Question: I'm write this code for run the sql server script with c#:
'''
string sqlConnectionString = "Data Source=.;Initial Catalog=SERVERRAREPORT;Integrated Security=True";
//string sqlConnectionString = "Data Source=(local);Initial Catalog=AdventureWorks;Integrated Security=True";
FileInfo file = new FileInfo("d:\behzadBULK.sql");
string script = file.OpenText().ReadToEnd();
SqlConnection conn = new SqlConnection(sqlConnectionString);
Microsoft.SqlServer.Server server = new Microsoft.SqlServer.Server(new ServerConnection(conn));
server.ConnectionContext.ExecuteNonQuery(script);
'''
and into the 'behzadBULK.sql' i write this code:
'''
BULK INSERT TEMPO
FROM 'd:.csv'
WITH(
FIELDTERMINATOR = ',',
ROWTERMINATOR = '
',
CODEPAGE = '1256'
);
'''
into the Bulk insert ,From parameter set off the file name,that parameter is static,but i want in c# application browse file with browser and select file and set file name to bulk insert from parameter.
my plan is this:

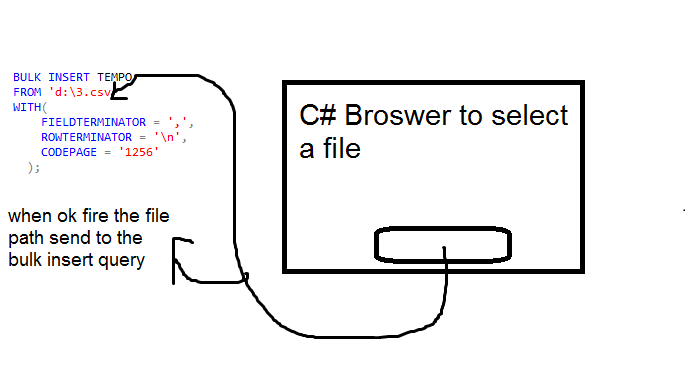
Answer: This is the structure of a bulk insert :
'''
BULK INSERT
[ database_name. [ schema_name ] . | schema_name. ] [ table_name | view_name ]
FROM 'data_file'
[ WITH ...
'''
Because the filename must be static you can do the following:
'''
DECLARE @sql NVARCHAR(4000) = 'BULK INSERT TEMPO FROM ''' + @FileName + ''' WITH ( FIELDTERMINATOR ='','', ROWTERMINATOR =''
'' )';
EXEC(@sql);
'''